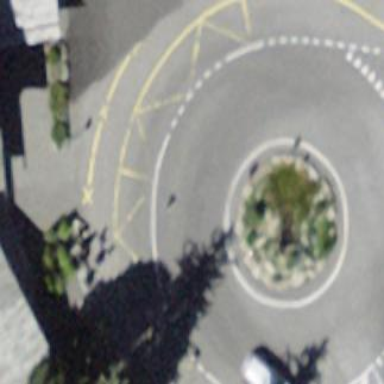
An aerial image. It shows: Tertiary road with asphalt surface leading to roundabout.